Question: I asked this over at the jQuery Tools official forum last week, but it's definitely not as active as stackoverflow, so thought I would ask over here as well.
On our project detail pages, we're dynamically loading content in that uses a vertical scroller to navigate through. Problem is that the height of the vertical scroller always seems to be one item too tall. I cannot find any way to affect this programmatically.
If I set it circular to true, it seems to have the correct height, but we don't want it to be continuous/circular.
Example here:
<URL>
Unminified JS is here:
<URL>
Any ideas?
Here's the view of what it should look like when scrolled to the last item (down arrow disappears, and does not allow a blank area below the last thumbnail.

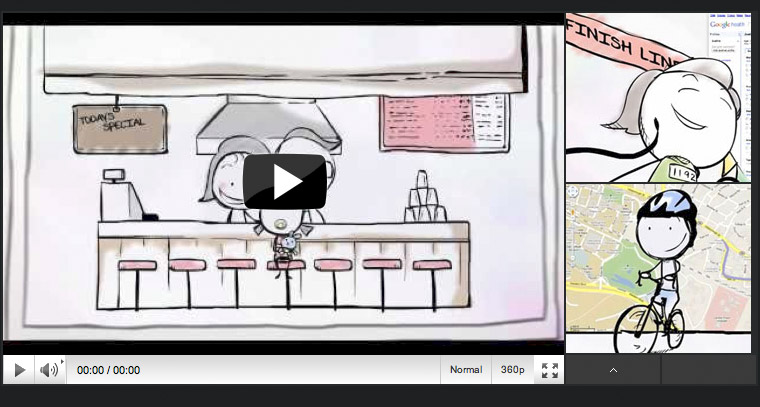
Answer: The solution above looked like it would have worked, but also found a solution here:
<URL>
Actual code for my site was as such:
'''
$(function() {
// Initialize the Scrollable control
$(".scroll").scrollable({vertical:true, mousewheel:true, keyboard:true });
// Get the Scrollable control
var scrollable = jQuery(".scroll").data("scrollable");
// Set to the number of visible items
var size = 2;
// Handle the Scrollable control's onSeek event
scrollable.onSeek(function(event, index) {
// Check to see if we're at the end
if (this.getIndex() >= this.getSize() - size) {
// Disable the Next link
jQuery("a.next").addClass("disabled");
}
});
// Handle the Scrollable control's onBeforeSeek event
scrollable.onBeforeSeek(function(event, index) {
// Check to see if we're at the end
if (this.getIndex() >= this.getSize() - size) {
// Check to see if we're trying to move forward
if (index > this.getIndex()) {
// Cancel navigation
return false;
}
}
});
});
'''